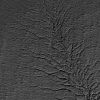
Atmospheric dust classification: not_dusty